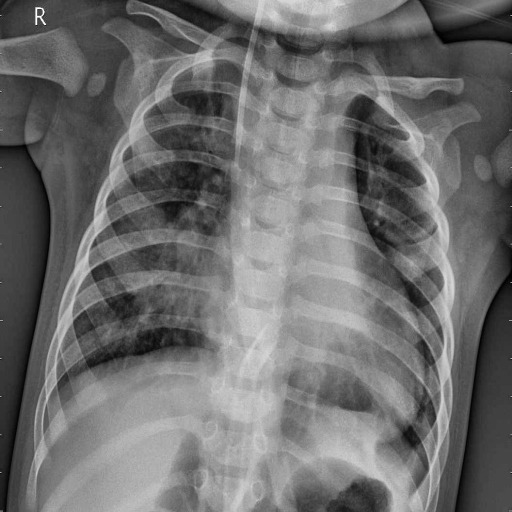
Finding: PNEUMONIA